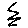
Label: zigzag